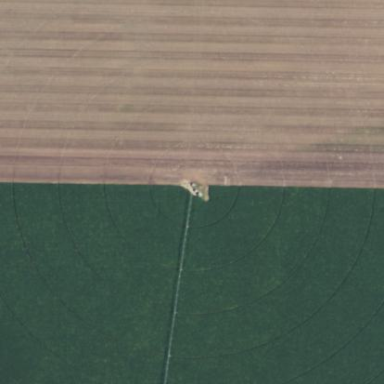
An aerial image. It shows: Farmland with pivot irrigation system.